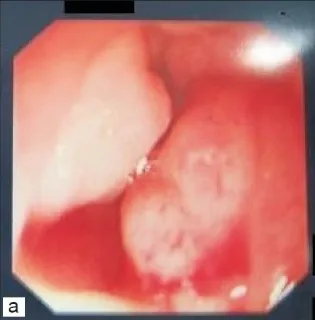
Upper gastrointestinal endoscopy showing duodenal obstruction with friable duodenal mucosa.
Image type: endoscopy (airway_endoscopy)